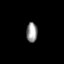
Tissue: lung
Cell type: Epithelial cells
Senescence score: 0.2247
Nuclear area (px): 216
Mean DAPI intensity: 147.556